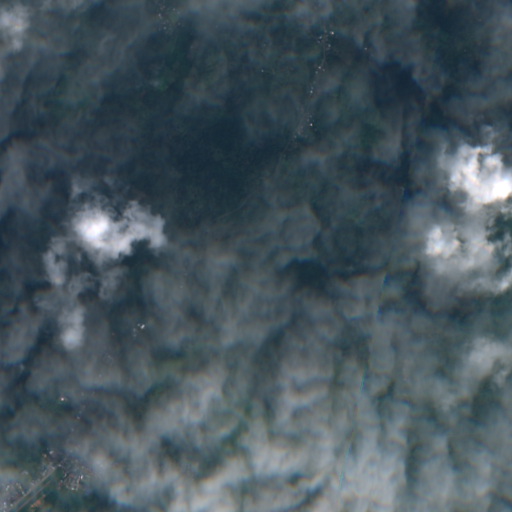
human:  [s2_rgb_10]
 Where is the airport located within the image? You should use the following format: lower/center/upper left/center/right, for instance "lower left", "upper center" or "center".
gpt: The airport is located in the lower left of the image.
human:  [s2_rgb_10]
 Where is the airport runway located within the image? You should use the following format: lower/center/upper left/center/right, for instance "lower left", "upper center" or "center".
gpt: The airport runway is located in the lower left of the image.
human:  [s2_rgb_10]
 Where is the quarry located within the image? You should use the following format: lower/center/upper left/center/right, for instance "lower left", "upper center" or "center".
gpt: There is no quarry in the image.